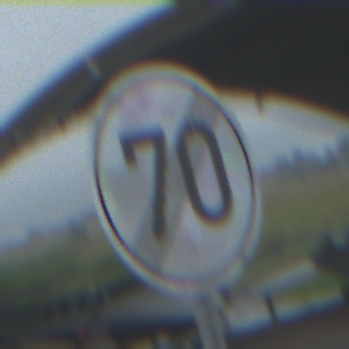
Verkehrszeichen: EndeGeschwindigkeit70
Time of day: Midday
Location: Outdoor (Suburban)
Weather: Overcast
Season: NotSpecified
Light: Natural